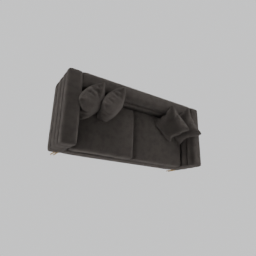
Label: furniture